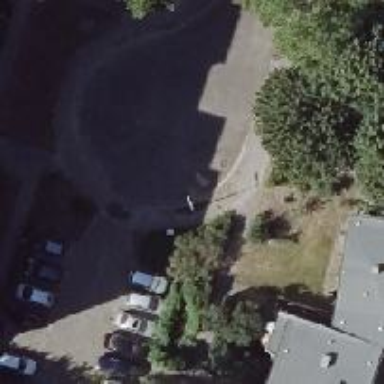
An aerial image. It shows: Turning circle on the road.